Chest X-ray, PA view. Patient: 70 years old, sex M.
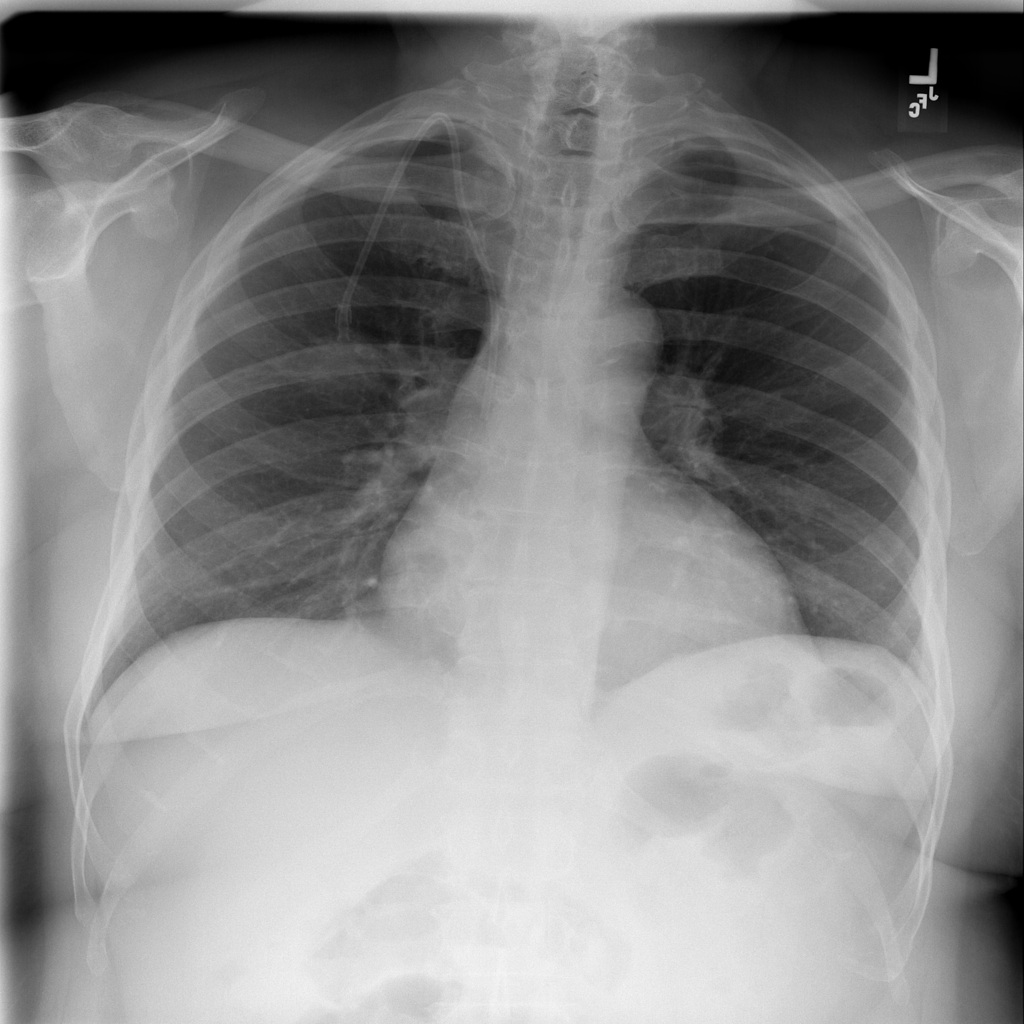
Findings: No Finding